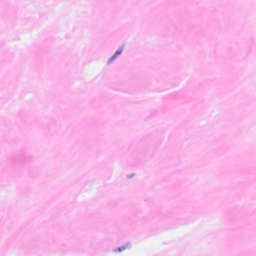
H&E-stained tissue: Breast